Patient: sex M, age 78
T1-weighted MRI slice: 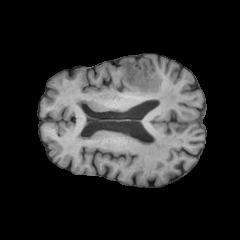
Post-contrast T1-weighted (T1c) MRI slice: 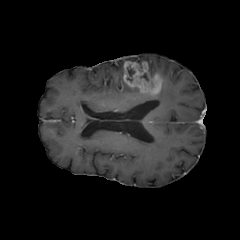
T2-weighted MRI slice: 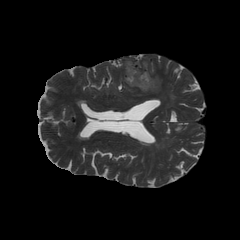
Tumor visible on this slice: yes
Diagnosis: Glioblastoma, IDH-wildtype
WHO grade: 4